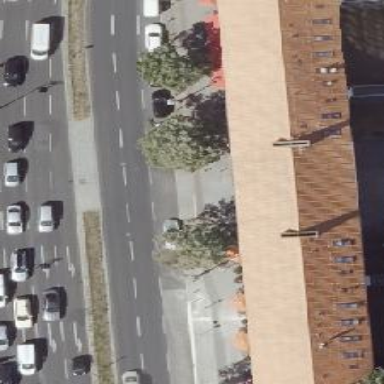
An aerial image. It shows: Hipped roof apartment building.